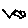
Label: bird